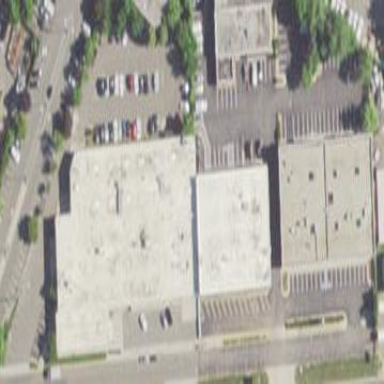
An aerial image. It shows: Retail area.